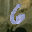
Label: 6